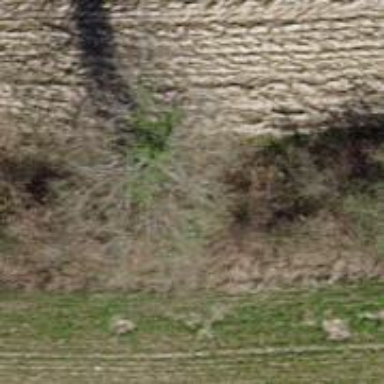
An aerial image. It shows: Deciduous tree with broadleaved leaves.